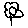
Label: flower